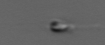
Label: flagellate_morphotype3